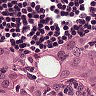
Metastatic tissue present: yes